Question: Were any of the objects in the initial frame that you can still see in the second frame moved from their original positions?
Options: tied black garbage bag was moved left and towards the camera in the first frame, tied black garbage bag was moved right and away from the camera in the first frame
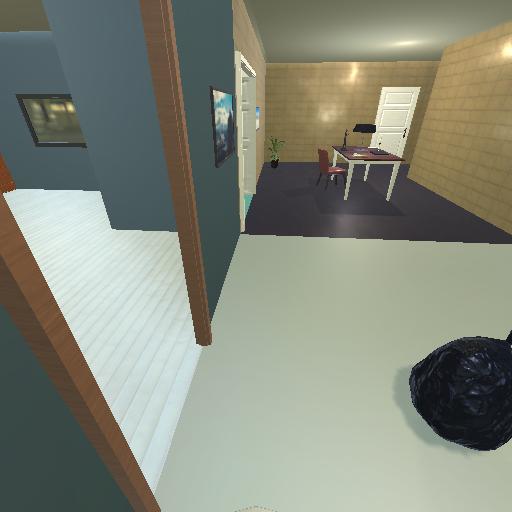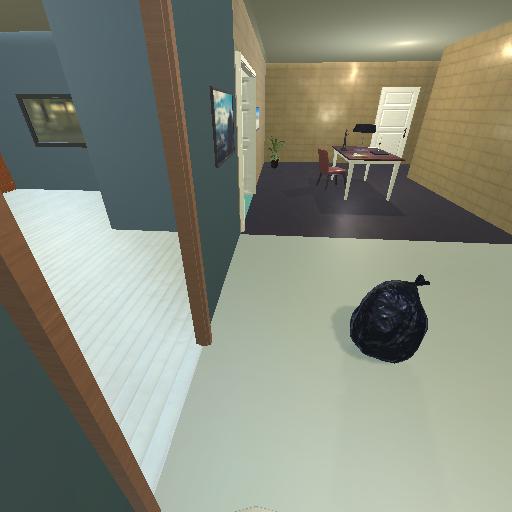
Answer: tied black garbage bag was moved left and towards the camera in the first frame